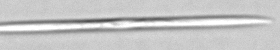
Label: Pseudo-nitzschia